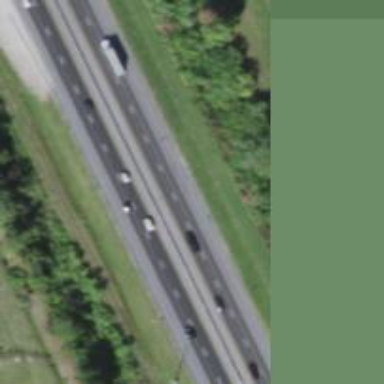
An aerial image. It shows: Asphalt motorway.